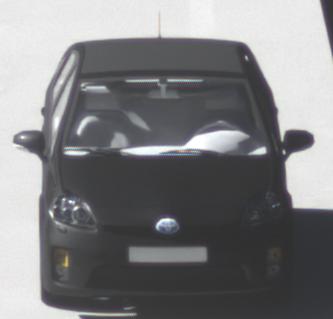
Make: Toyota
Model: Prius 1.5 Hybrid
Detailed model: Prius (HW2)
Model produced from: 2006/03
Model produced until: 2009/06
Doors: 5
Color: black
Road condition: dry road
Daytime: morning or afternoon
Contrast: high contrast